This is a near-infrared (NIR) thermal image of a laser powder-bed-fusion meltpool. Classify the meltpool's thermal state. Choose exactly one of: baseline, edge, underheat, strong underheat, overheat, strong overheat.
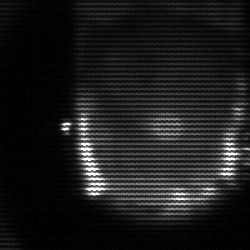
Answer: baseline